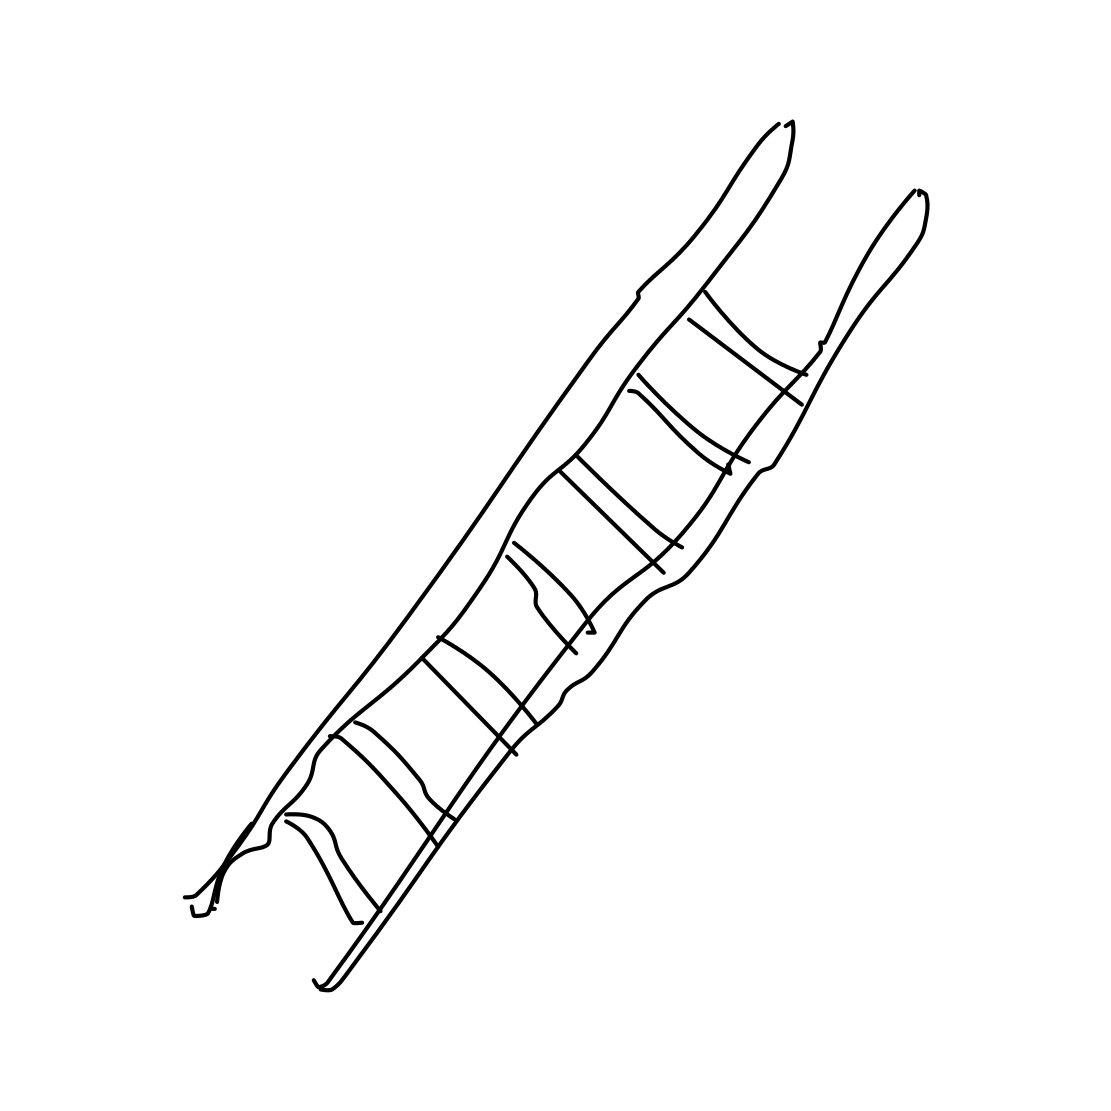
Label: ladder